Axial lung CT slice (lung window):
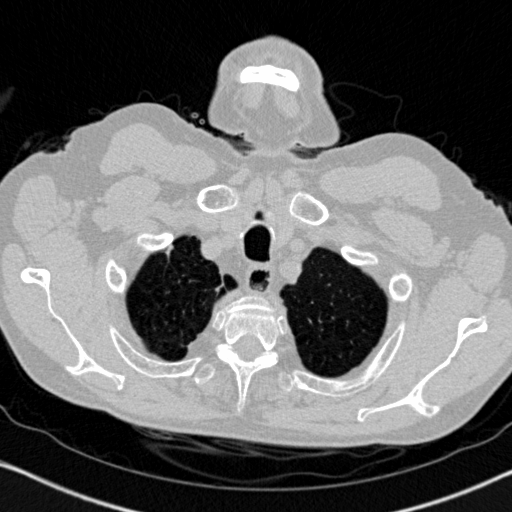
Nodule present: no